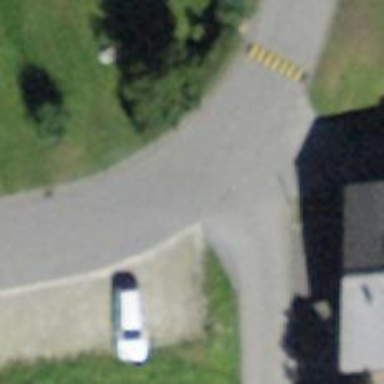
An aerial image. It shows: Residential road with no sidewalk.